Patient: sex M, age 74
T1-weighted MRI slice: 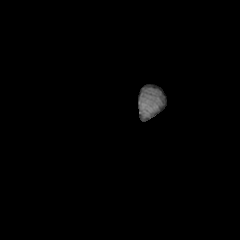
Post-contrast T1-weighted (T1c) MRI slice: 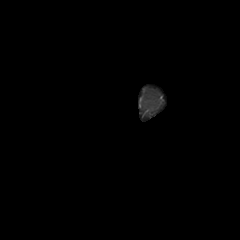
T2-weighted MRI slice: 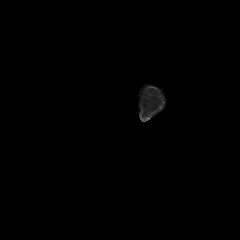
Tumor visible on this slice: no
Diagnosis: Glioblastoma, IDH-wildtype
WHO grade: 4